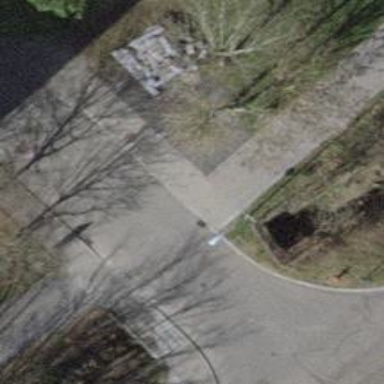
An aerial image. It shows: Unmarked crossing on footway.